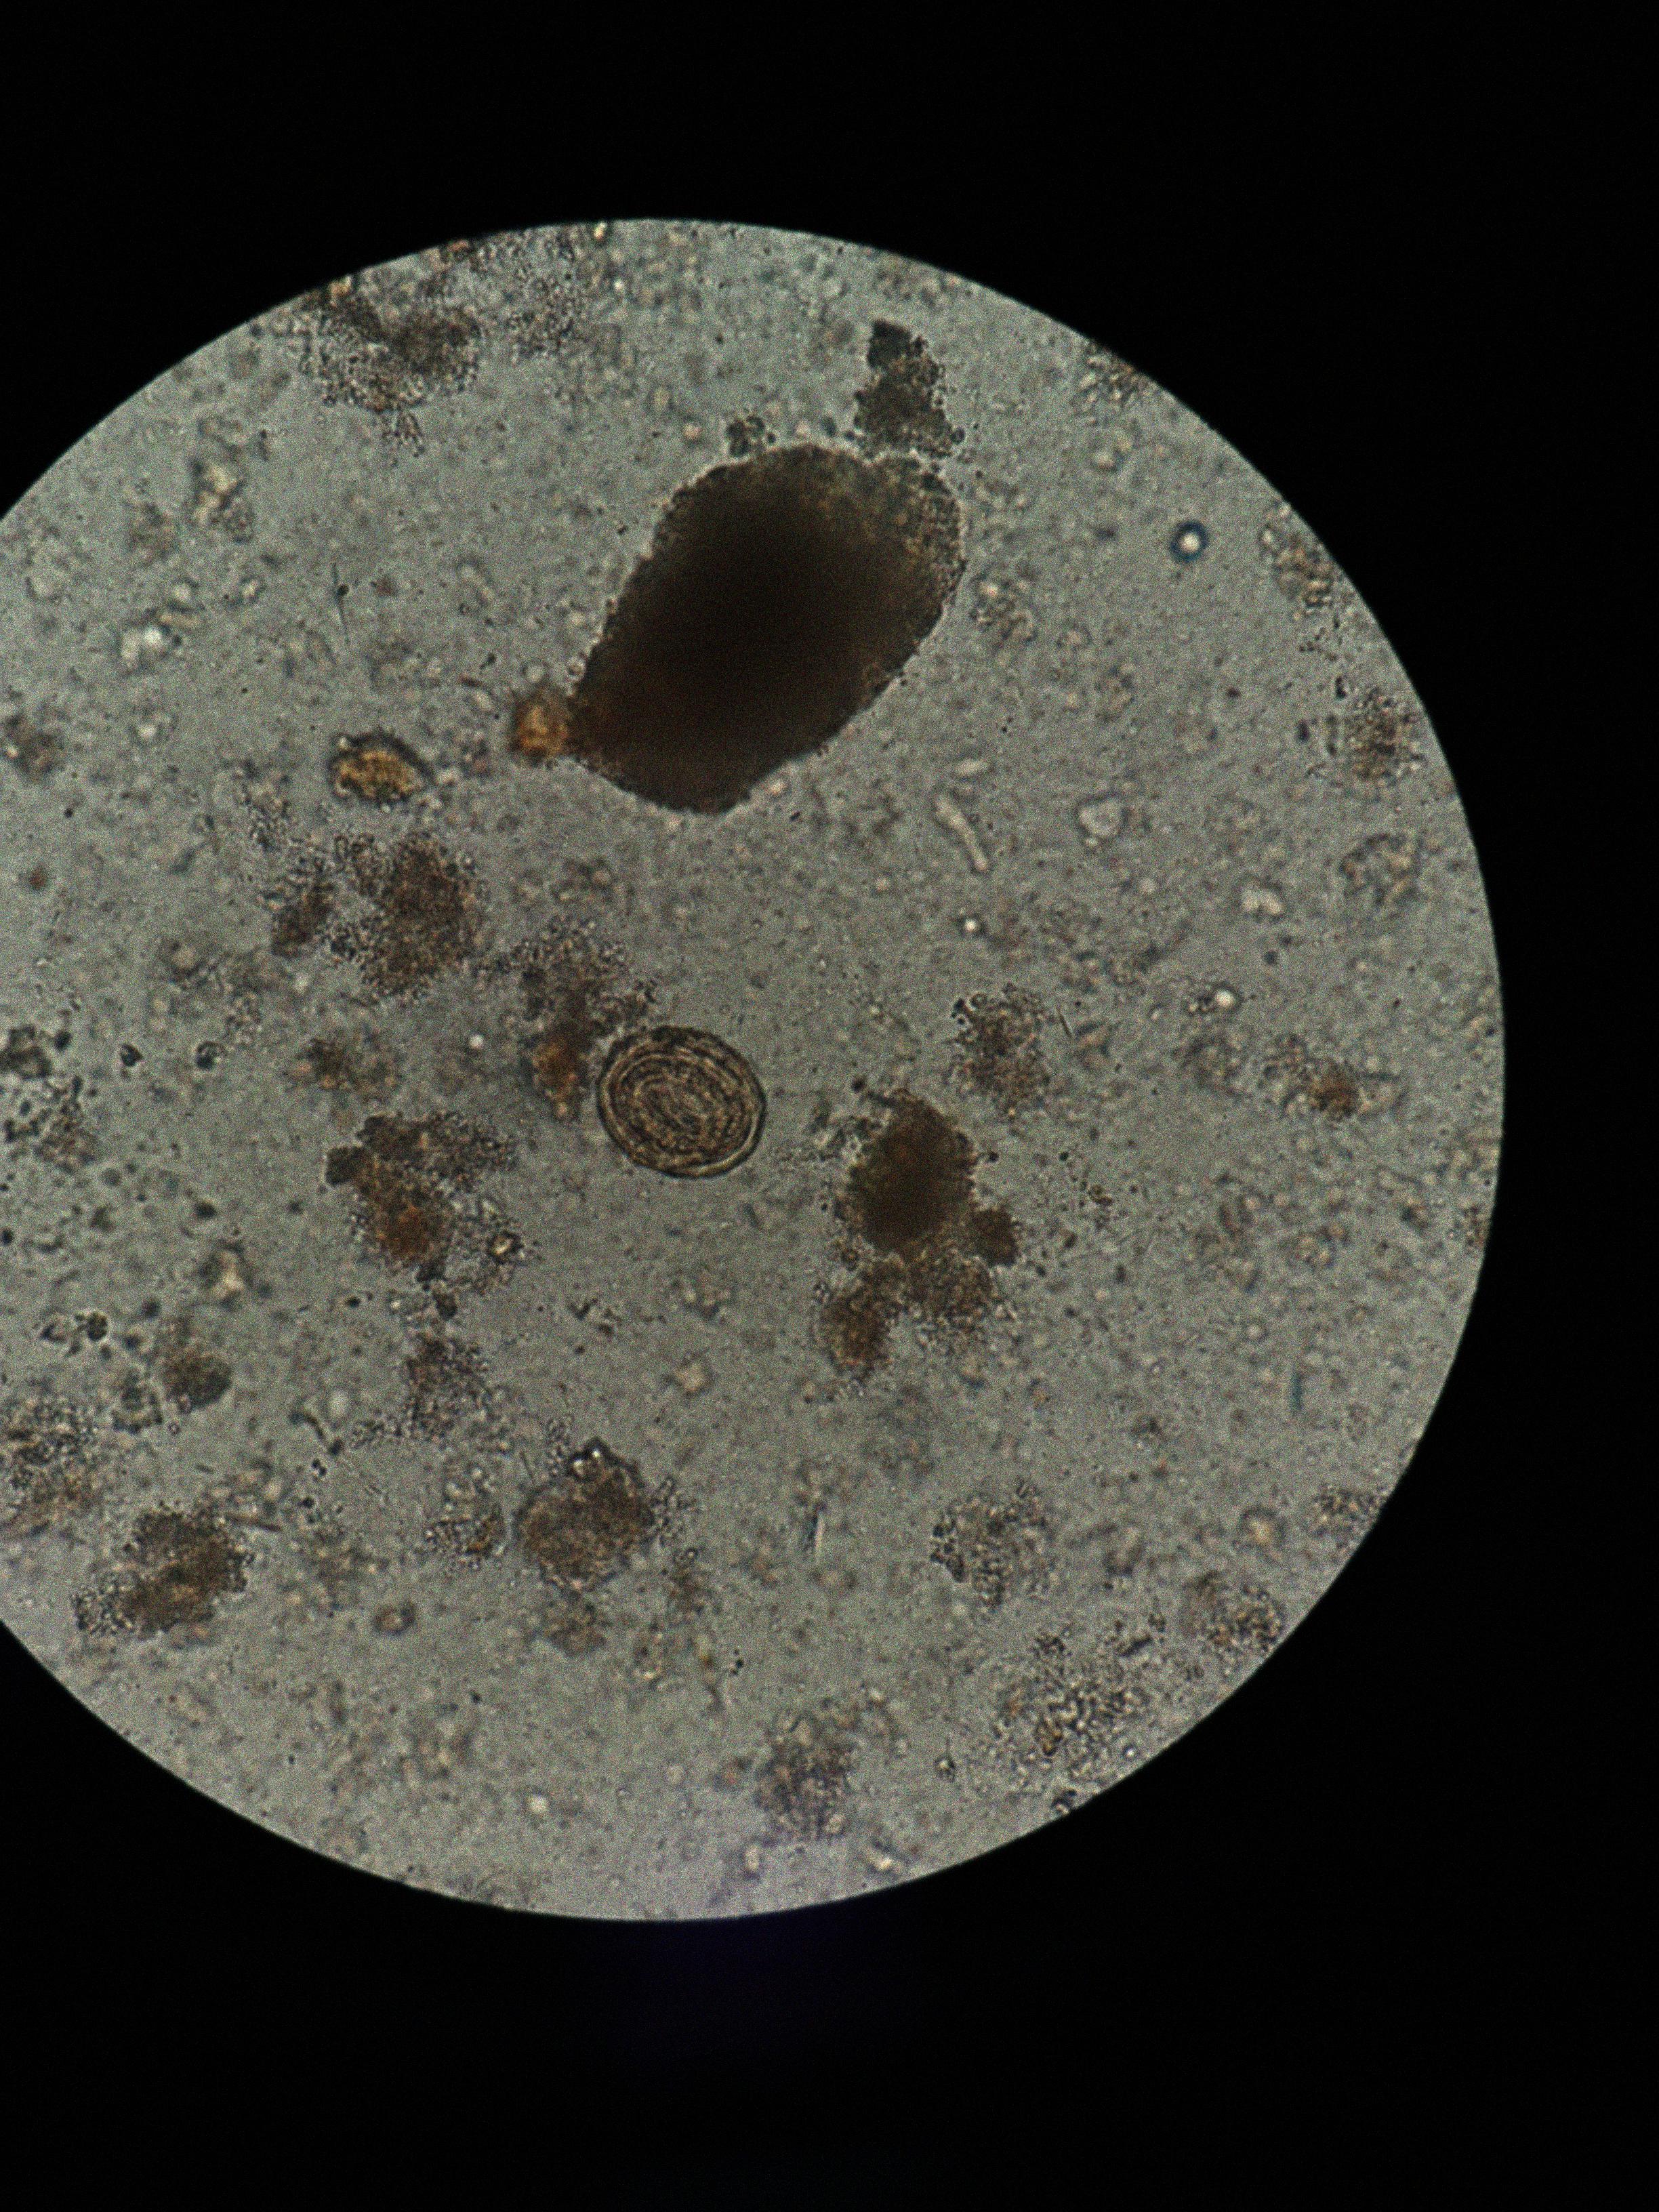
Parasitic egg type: Ascaris lumbricoides